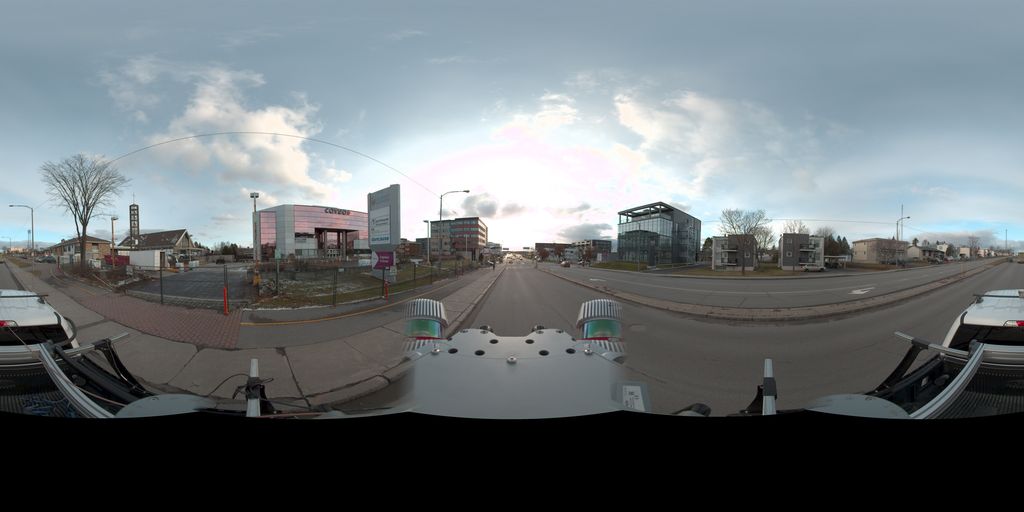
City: quebec_city